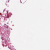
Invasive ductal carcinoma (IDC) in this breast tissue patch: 0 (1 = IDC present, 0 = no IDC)